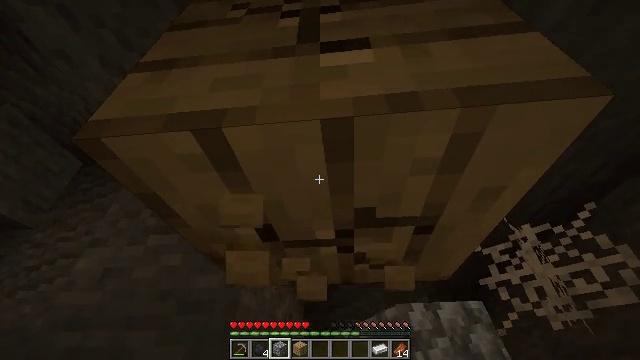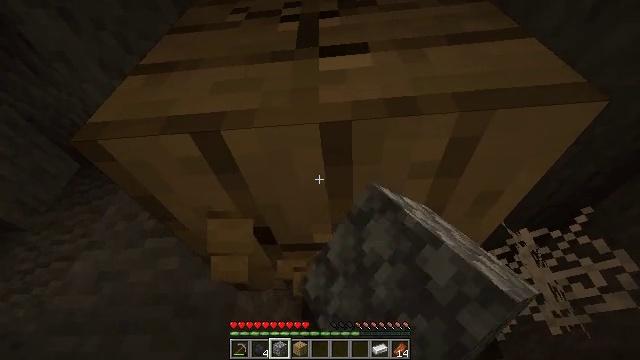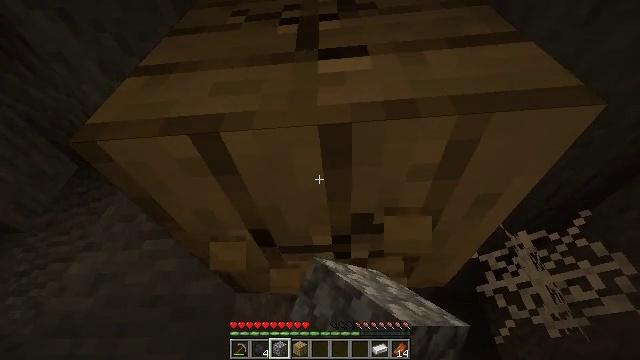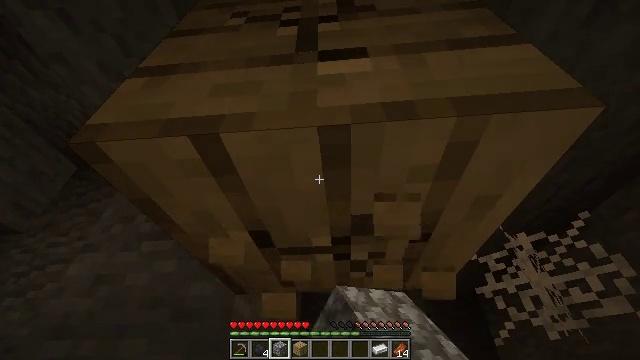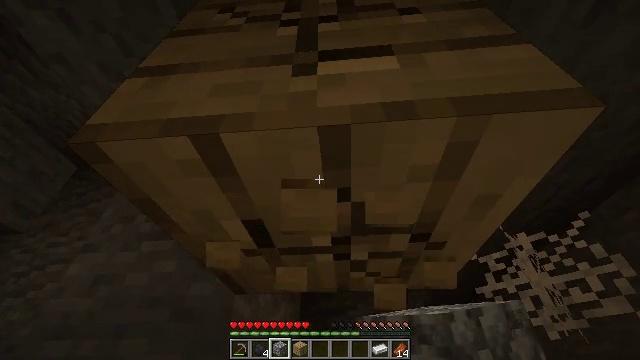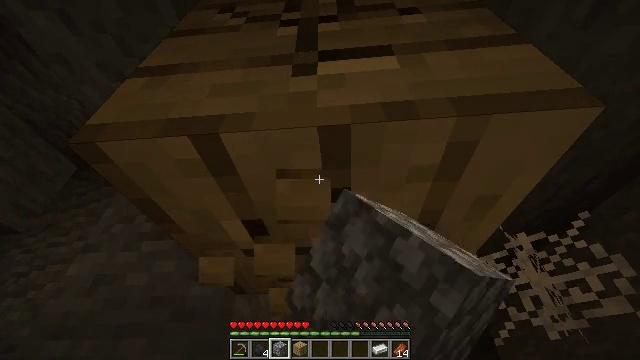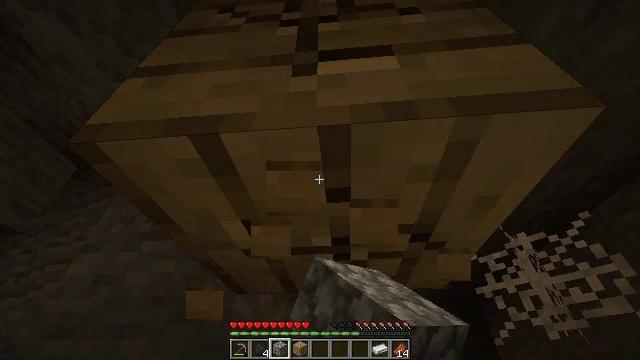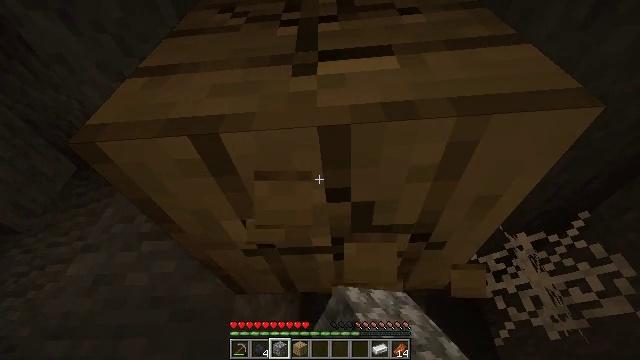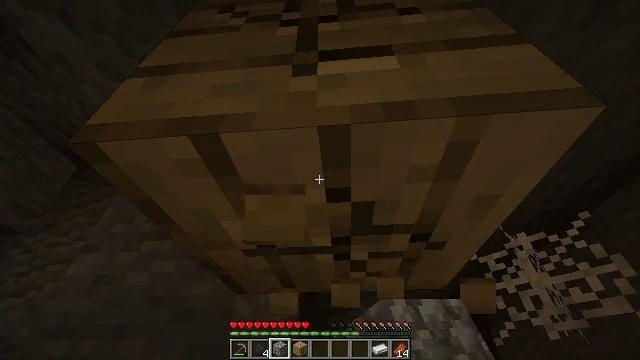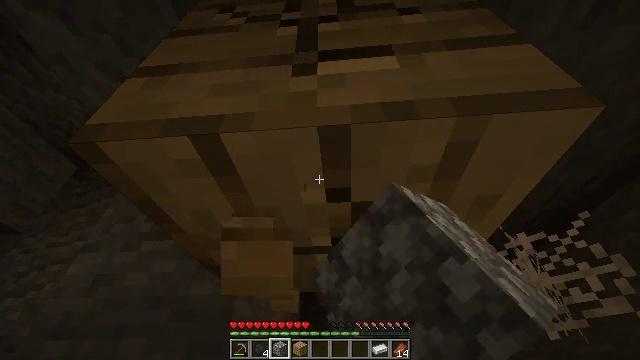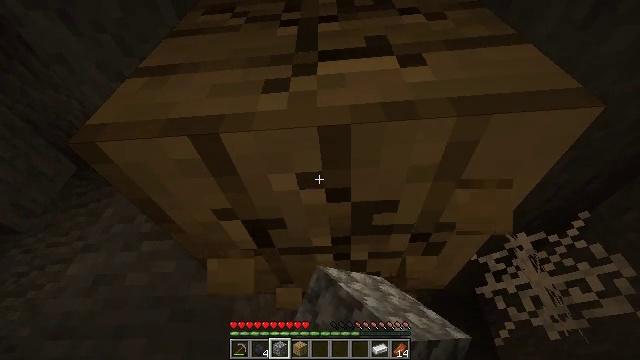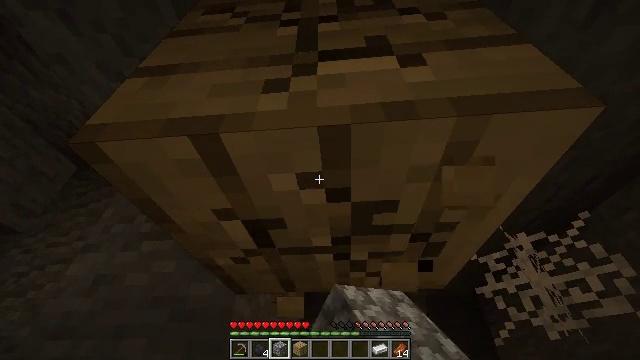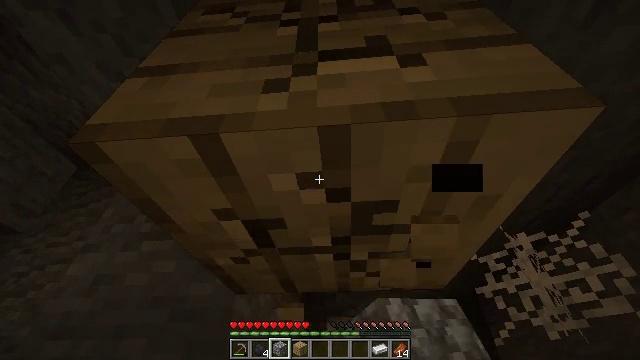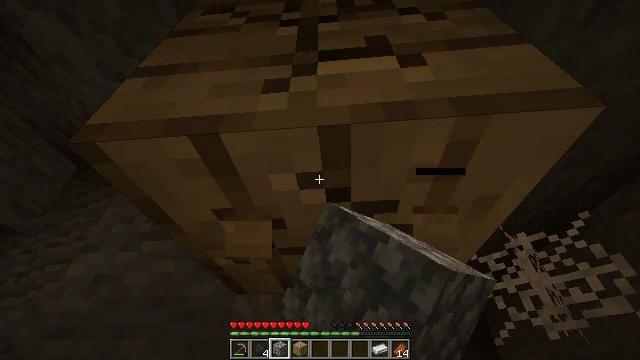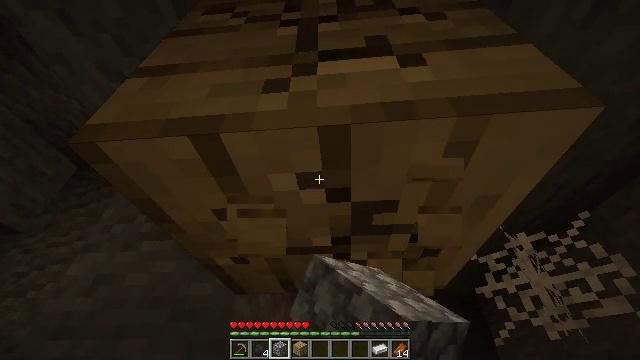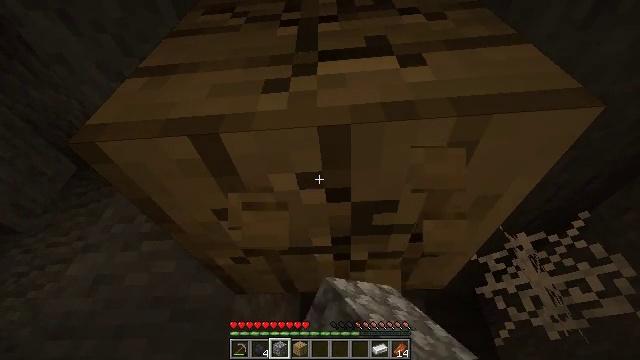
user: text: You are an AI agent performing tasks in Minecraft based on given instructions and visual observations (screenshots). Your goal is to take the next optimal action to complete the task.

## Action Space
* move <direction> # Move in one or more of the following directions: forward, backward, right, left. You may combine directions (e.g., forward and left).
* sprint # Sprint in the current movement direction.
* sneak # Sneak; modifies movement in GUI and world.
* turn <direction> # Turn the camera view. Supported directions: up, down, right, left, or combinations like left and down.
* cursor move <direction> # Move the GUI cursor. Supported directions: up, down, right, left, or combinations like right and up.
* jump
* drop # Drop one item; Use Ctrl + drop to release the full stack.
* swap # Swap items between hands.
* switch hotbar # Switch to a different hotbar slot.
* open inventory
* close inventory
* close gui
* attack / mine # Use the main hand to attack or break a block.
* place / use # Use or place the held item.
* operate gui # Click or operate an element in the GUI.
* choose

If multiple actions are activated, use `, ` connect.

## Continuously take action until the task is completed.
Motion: motion action
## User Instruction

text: Mine planks.
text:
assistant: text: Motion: attack / mine
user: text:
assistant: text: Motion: attack / mine
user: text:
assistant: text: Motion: attack / mine
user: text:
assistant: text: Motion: attack / mine
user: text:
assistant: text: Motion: attack / mine
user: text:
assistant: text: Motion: attack / mine
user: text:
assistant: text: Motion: attack / mine
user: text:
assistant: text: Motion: attack / mine
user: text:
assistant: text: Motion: attack / mine
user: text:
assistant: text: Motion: attack / mine
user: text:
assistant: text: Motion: attack / mine
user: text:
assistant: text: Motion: attack / mine
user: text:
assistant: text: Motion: attack / mine
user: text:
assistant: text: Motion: attack / mine
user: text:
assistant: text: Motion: attack / mine
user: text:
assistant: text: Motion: attack / mine
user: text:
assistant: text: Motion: attack / mine
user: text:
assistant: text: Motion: attack / mine
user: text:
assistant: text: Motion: attack / mine
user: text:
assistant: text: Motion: attack / mine
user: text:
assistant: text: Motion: attack / mine
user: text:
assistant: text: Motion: attack / mine
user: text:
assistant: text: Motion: attack / mine
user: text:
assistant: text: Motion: attack / mine
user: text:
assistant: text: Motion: attack / mine
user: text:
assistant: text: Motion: attack / mine
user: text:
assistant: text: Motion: attack / mine
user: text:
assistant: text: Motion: attack / mine
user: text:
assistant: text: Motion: attack / mine
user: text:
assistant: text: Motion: attack / mine